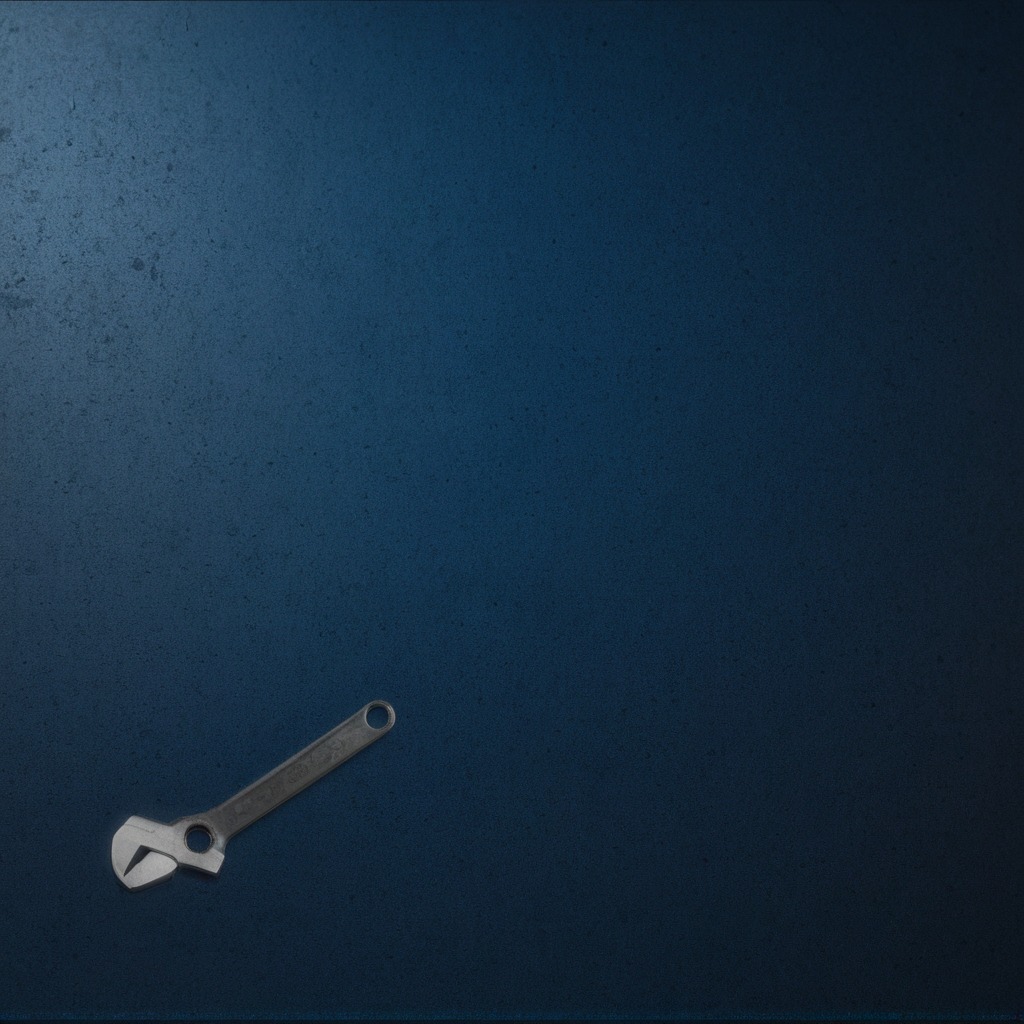
An wrench is lying on a clean granite tabletop covered with a blue rubber mat inside a workshop at night dim ambient light soft shadows worn but beneath the mat